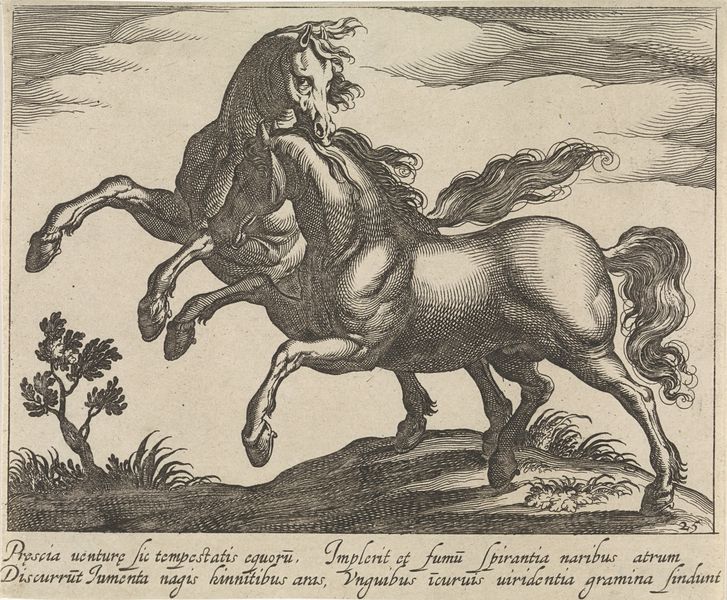
Titel: Landschap met twee galopperende paarden
Künstler: Egbert van Panderen
Standort: Amsterdam
Institution: Rijksmuseum
Schlagwörter: baum, kampf, weiß, wolken, landschaft, zeichnung, gras, wiese, hügel, pferd, pferde, mähne, schweif, grafik, koppel, inschrift, muskulös, unterschrift, druck, schwarz weiß, radierung, beschriftung, springen, antikisch, galopp, latein, wörter, gallop, musklen, tempestatis